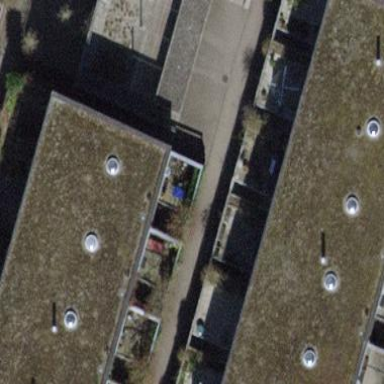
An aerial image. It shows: Building with flat roof.